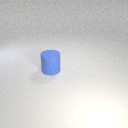
large blue rubber cylinder